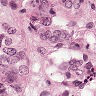
Metastatic tissue present: yes